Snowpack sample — Loveland Pass, Silver Plume, Colorado, USA (2/11/26, 12:00 PM MST)
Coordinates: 39.663, -105.886
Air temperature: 35 °F
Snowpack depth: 82 cm
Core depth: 30 cm
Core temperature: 23 °F
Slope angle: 13°, slope face: 12°
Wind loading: high
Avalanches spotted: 1
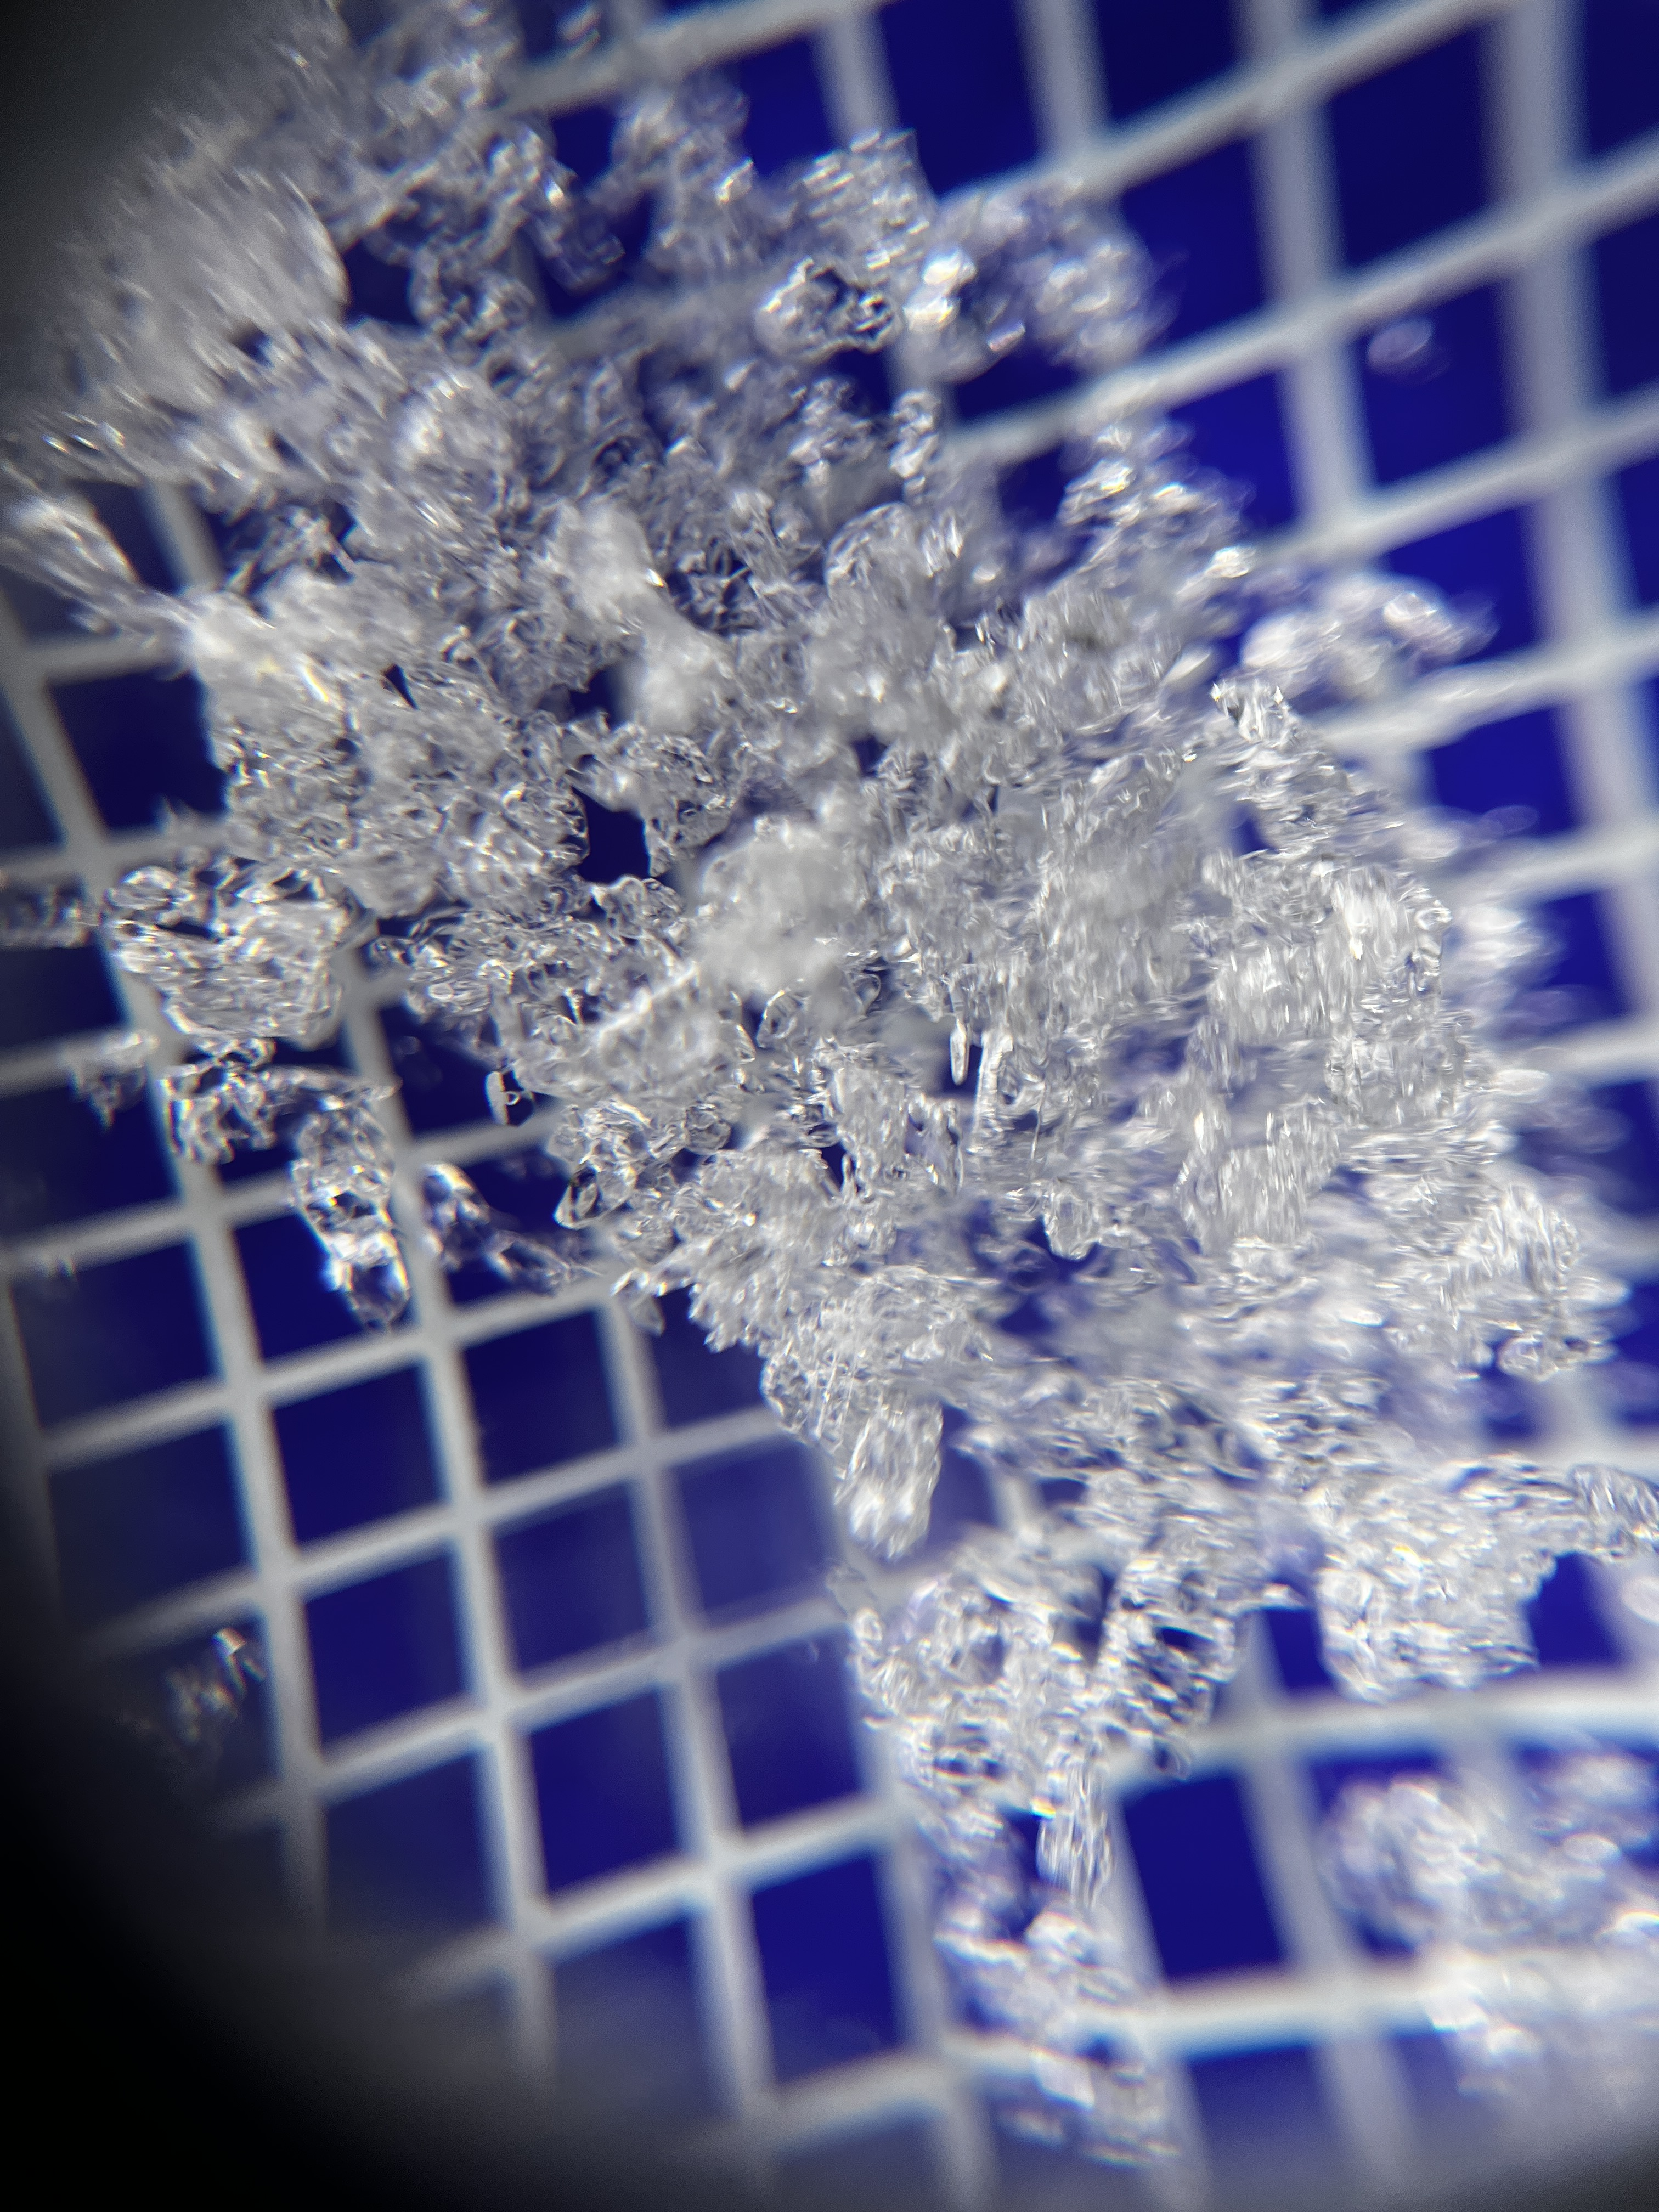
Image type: magnified_profile
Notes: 1 small avalanche spotted on the north side of the bowl, lots of wind loading